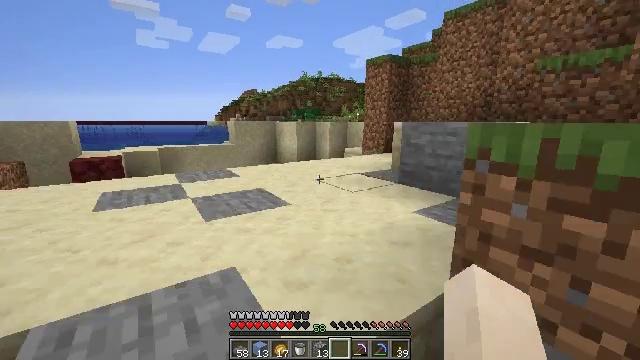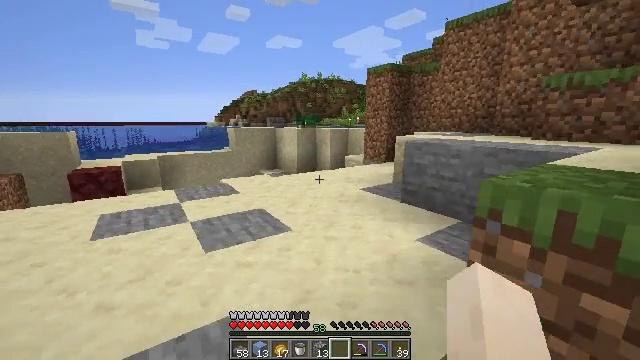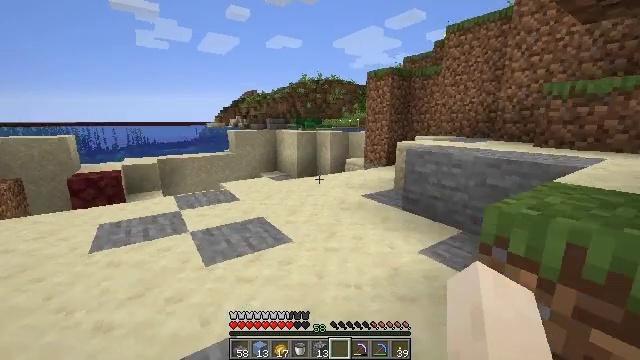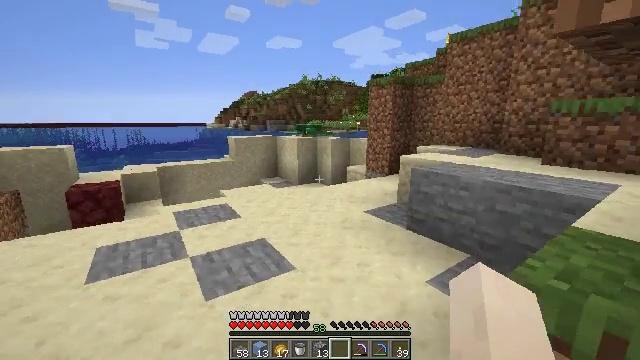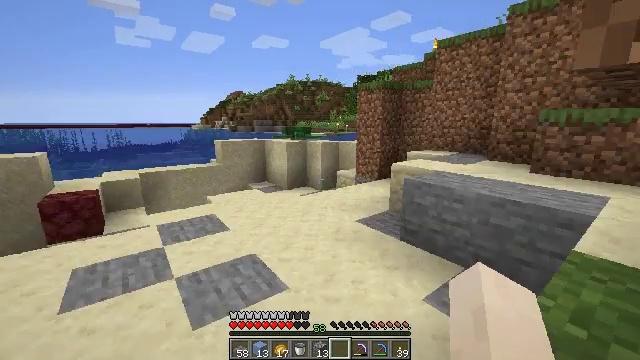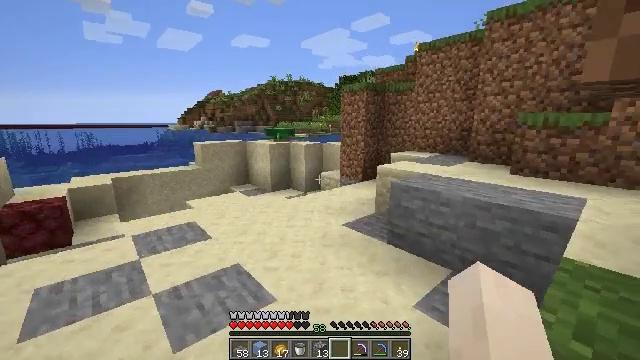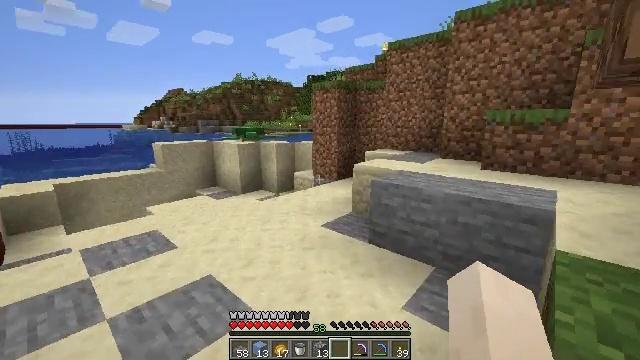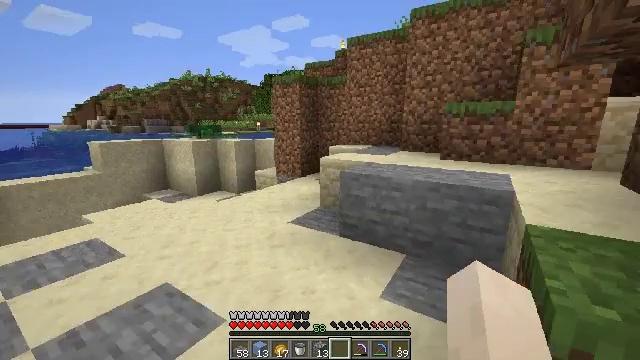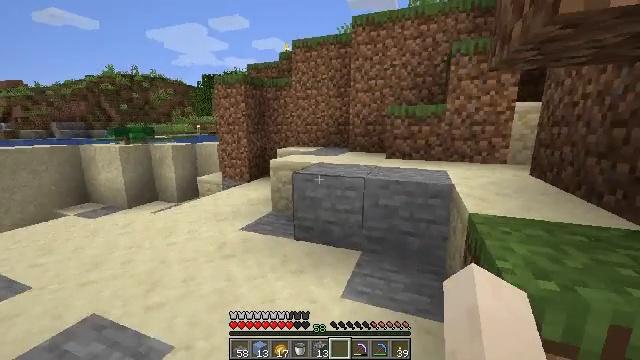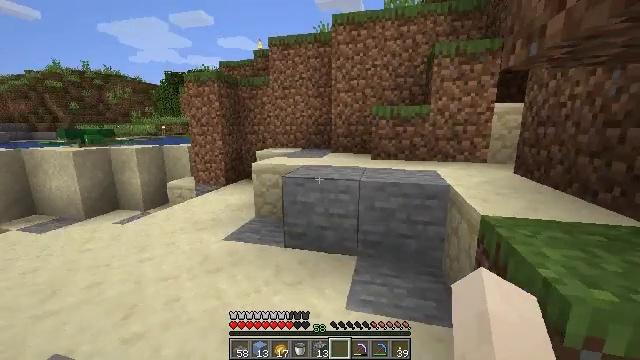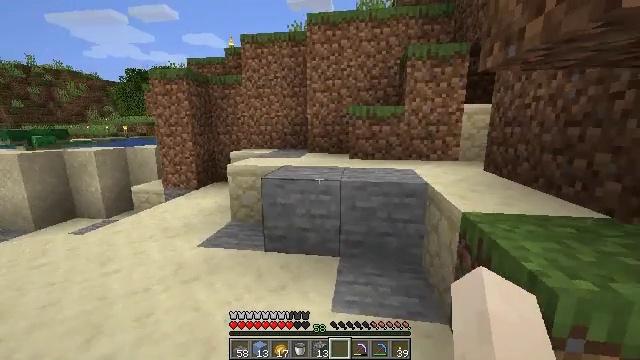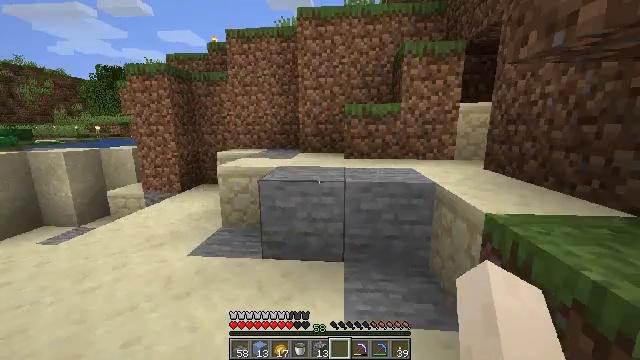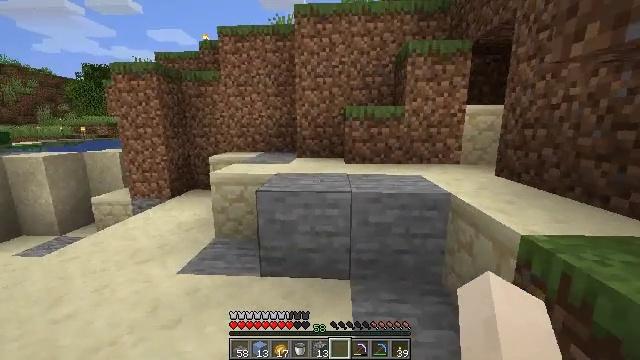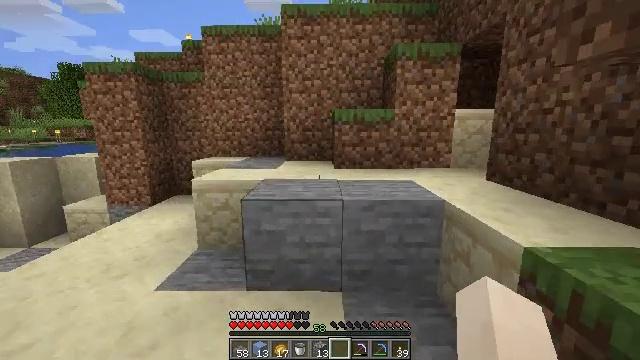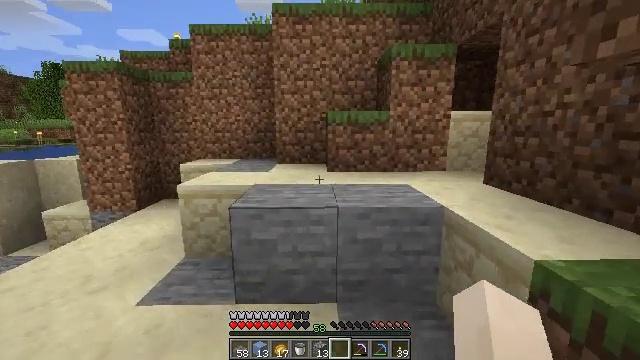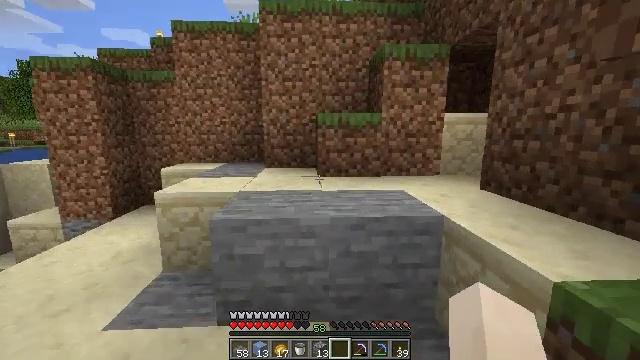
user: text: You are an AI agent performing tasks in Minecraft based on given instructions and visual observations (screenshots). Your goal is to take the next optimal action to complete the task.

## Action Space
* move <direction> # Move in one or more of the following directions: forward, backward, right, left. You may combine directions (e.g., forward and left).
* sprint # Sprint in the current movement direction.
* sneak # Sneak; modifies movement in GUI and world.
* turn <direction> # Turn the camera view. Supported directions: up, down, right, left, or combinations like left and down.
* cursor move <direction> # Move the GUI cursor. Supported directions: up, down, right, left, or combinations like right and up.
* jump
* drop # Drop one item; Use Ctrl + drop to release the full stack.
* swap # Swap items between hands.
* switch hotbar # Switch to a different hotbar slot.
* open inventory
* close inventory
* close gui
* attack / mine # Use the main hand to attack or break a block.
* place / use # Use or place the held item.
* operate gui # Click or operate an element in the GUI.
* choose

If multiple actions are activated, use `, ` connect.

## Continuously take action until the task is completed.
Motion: motion action
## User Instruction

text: Collect the stone brick slab for building.
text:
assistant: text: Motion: move forward and move left, jump
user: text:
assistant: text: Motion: move forward and move left, jump
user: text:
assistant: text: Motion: move forward and move left, jump
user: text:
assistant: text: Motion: move forward and move left, turn right
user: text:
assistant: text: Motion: move forward and move left, turn right
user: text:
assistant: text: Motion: move forward and move left, turn right
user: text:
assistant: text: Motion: move forward and move left, turn right
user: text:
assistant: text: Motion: move forward and move left, turn right
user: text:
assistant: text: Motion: move forward and move left, turn right
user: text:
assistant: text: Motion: move forward and move left, turn right
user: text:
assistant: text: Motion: move forward, turn right
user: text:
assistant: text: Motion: move forward, turn right
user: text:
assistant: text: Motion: move forward, turn right
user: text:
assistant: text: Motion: move forward, turn right
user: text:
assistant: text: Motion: move forward, turn right
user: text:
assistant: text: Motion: move forward, turn right
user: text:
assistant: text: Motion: move forward, turn right
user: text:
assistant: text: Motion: move forward, turn right
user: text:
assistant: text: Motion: move forward
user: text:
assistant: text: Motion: move forward
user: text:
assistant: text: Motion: move forward, jump
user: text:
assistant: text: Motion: move forward, jump
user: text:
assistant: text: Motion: move forward, jump
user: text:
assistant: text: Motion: move forward
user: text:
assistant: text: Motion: move forward
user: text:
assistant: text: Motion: move forward
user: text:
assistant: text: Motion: no_op
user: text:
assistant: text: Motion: no_op
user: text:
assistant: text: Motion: no_op
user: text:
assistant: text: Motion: no_op